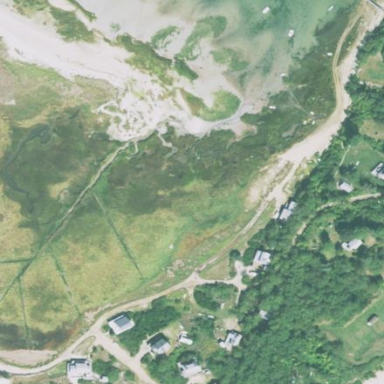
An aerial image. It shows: Tidal wetland characterized by saltmarsh vegetation.